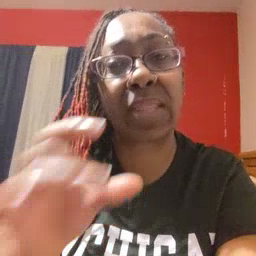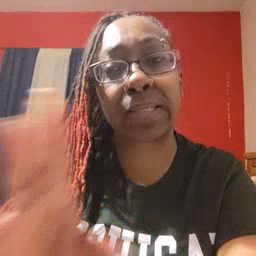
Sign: hate